Question: How can I move button like below image : tton when keyboard is show display.
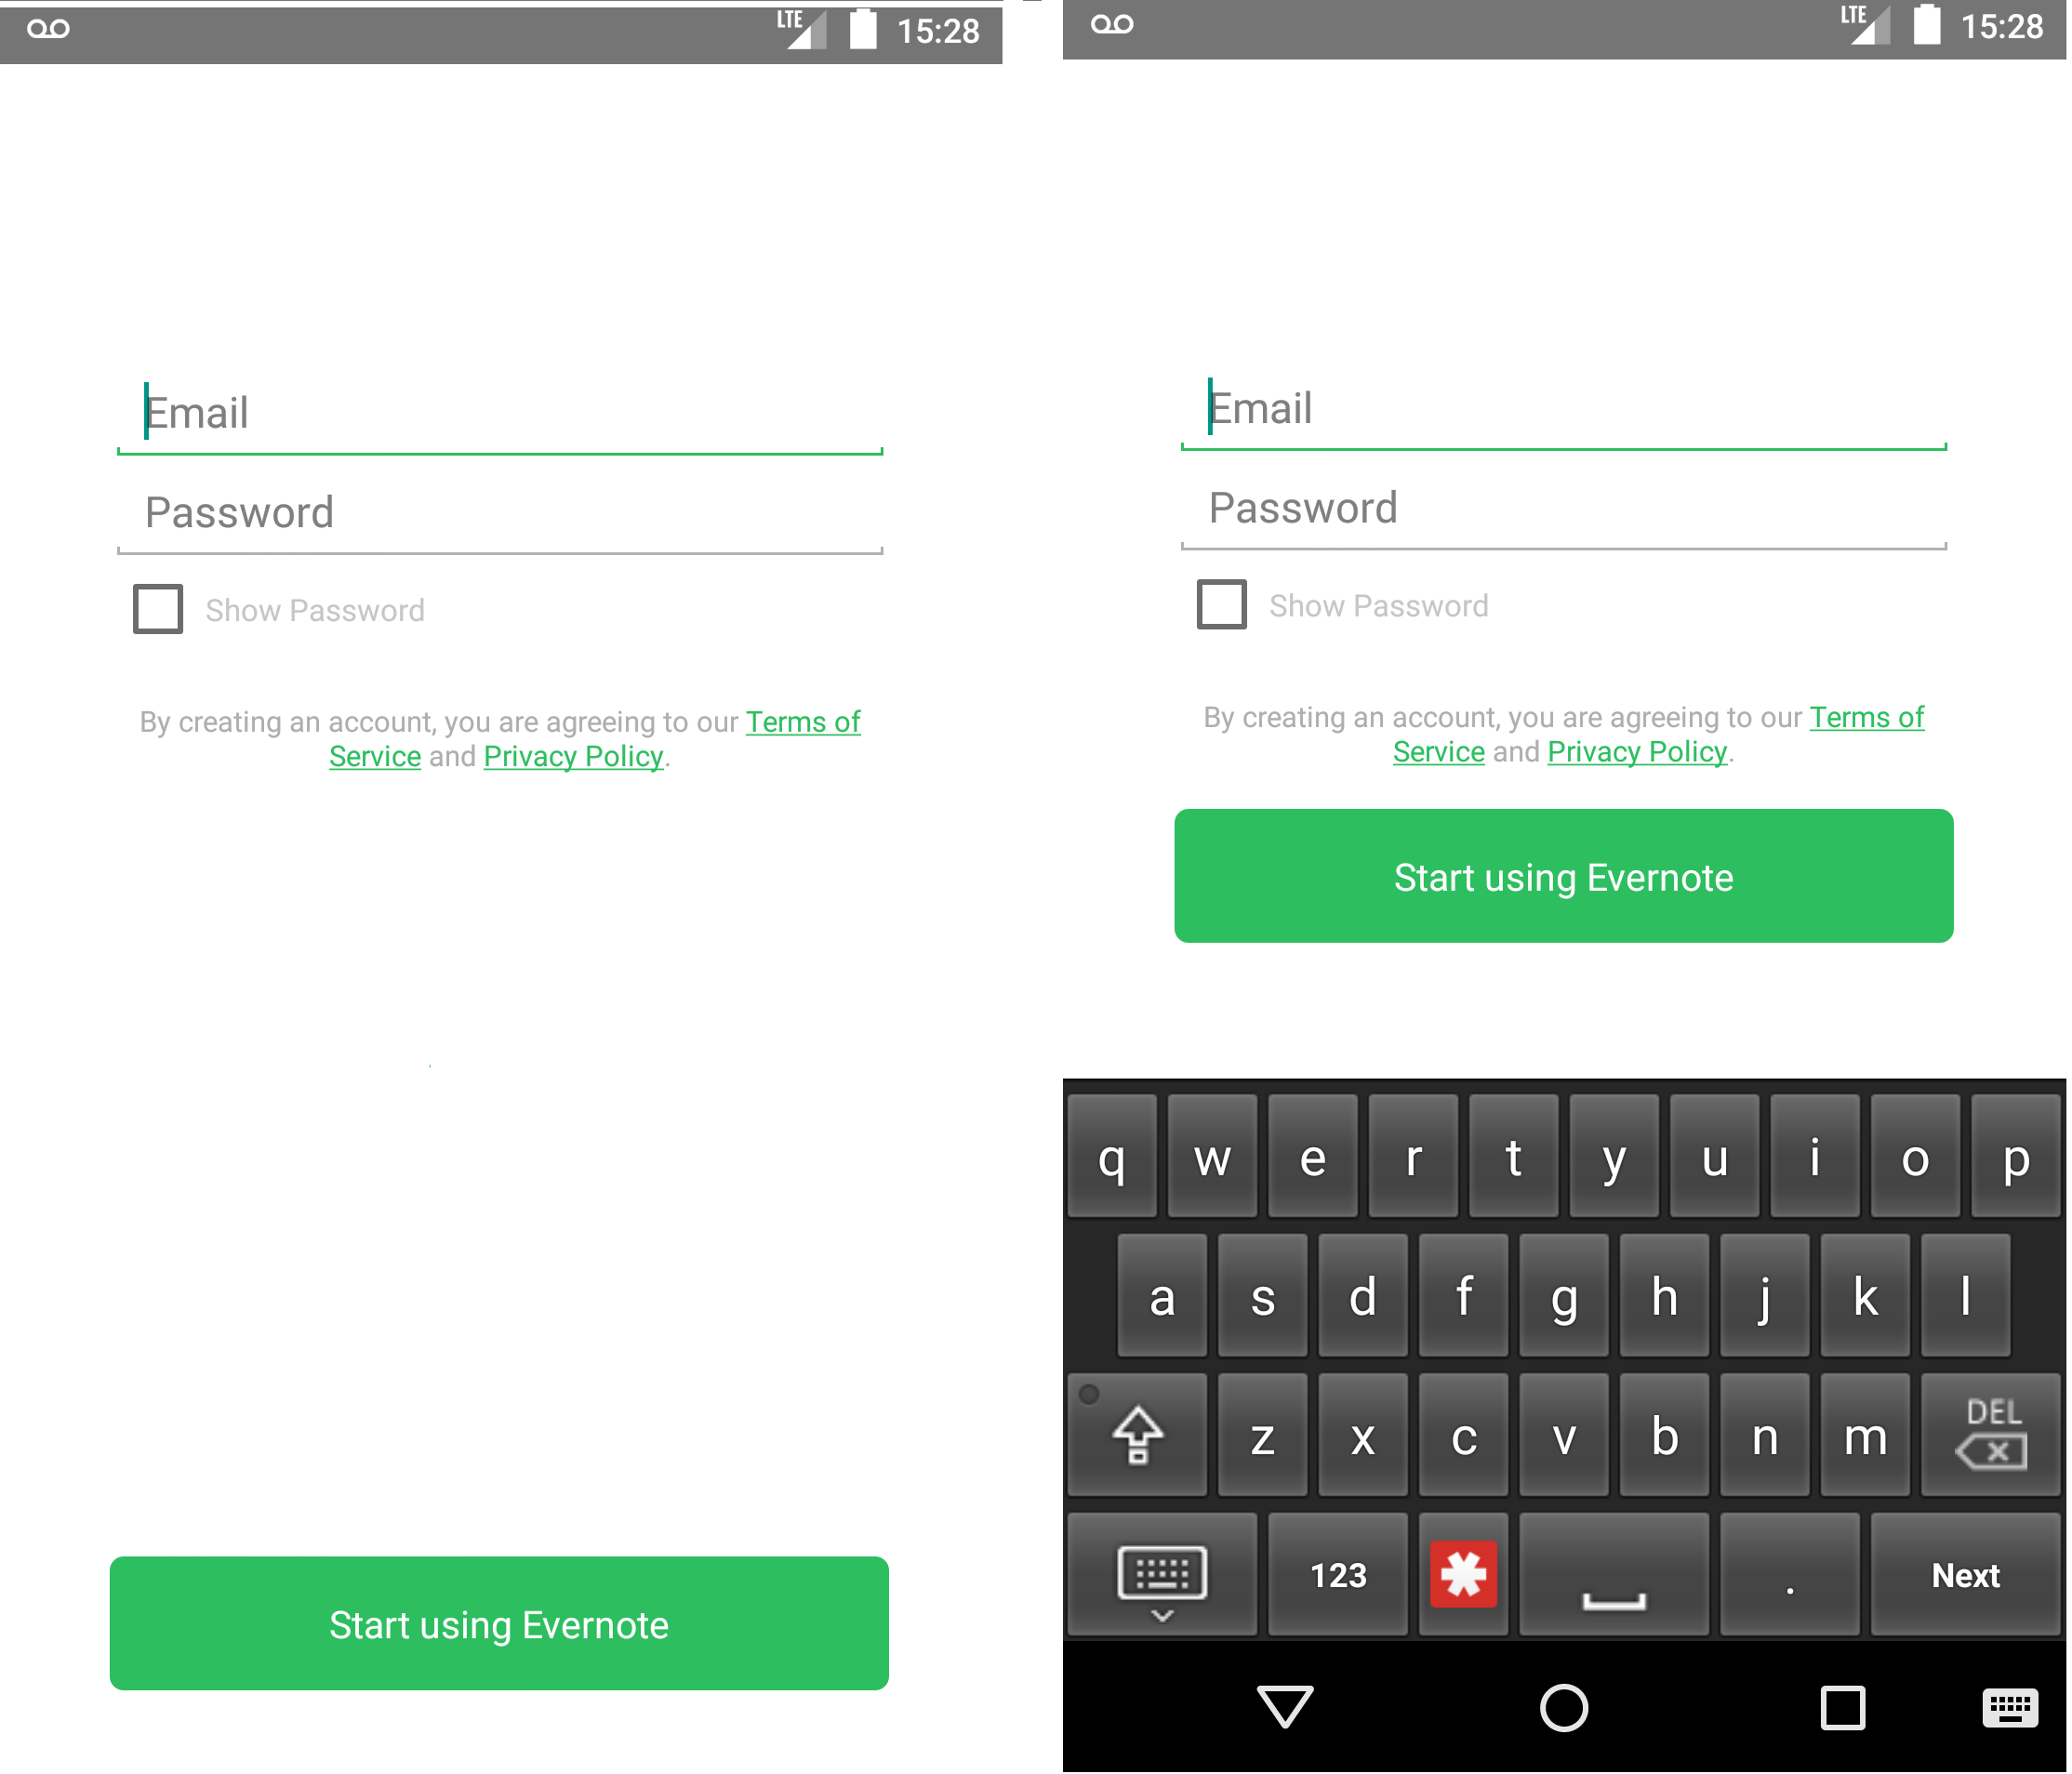
Answer: Inside your Manifest file, in your activity, add 'android:windowSoftInputMode="stateVisible|adjustResize"' . Example:
'''
<activity
android:name=".MainActivity"
android:windowSoftInputMode="stateVisible|adjustResize"
....>
</activity>
'''